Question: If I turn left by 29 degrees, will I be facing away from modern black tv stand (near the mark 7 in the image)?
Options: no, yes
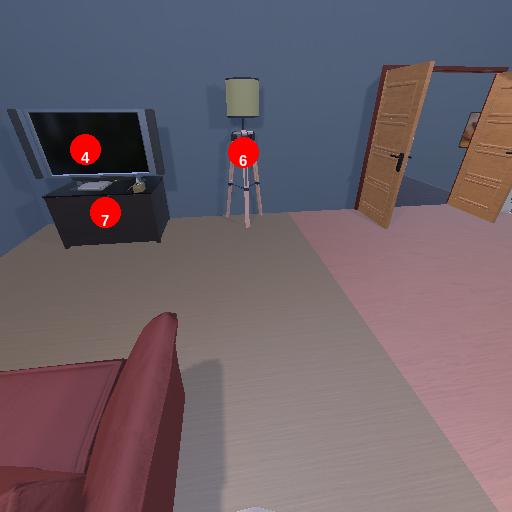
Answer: no